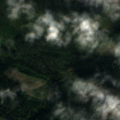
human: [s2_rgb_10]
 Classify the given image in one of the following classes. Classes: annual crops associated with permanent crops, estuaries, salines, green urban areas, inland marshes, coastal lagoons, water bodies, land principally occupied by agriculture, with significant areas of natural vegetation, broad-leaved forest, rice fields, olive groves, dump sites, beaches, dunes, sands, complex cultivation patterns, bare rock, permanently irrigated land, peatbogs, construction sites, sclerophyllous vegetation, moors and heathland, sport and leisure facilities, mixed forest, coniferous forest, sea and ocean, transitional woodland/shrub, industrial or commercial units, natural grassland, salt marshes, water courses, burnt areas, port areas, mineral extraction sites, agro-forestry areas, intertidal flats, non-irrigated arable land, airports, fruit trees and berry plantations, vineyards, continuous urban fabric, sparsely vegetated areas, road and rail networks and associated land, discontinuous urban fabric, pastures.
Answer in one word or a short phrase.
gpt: coniferous forest, mixed forest